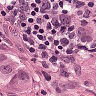
Metastatic tissue present: yes